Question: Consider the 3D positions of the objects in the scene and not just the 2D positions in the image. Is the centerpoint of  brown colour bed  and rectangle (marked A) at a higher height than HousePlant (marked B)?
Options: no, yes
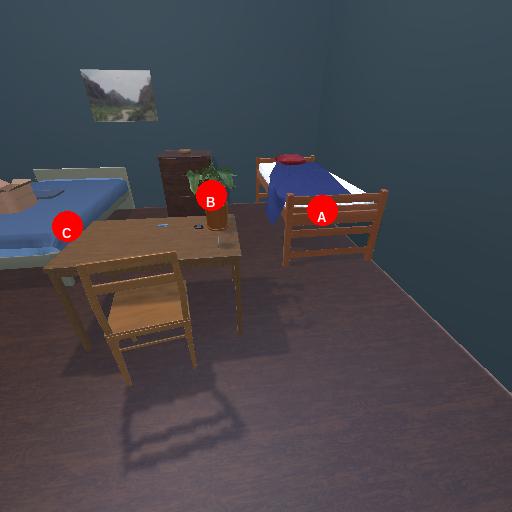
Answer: no